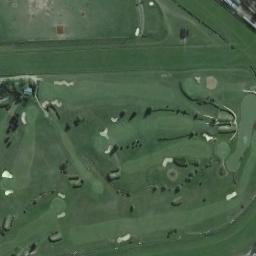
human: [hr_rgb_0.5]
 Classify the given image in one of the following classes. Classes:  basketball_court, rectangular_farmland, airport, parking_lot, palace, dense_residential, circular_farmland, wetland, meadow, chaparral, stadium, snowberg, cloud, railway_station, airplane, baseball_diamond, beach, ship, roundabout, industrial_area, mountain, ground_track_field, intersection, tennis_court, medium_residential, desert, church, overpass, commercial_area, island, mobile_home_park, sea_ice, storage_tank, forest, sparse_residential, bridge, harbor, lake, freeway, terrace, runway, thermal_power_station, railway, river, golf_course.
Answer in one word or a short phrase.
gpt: golf_course